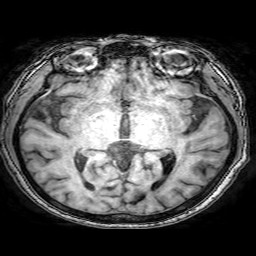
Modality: T1w
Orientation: coronal
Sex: male
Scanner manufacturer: philips
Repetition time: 0.008209 s
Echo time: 0.00378 s